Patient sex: F
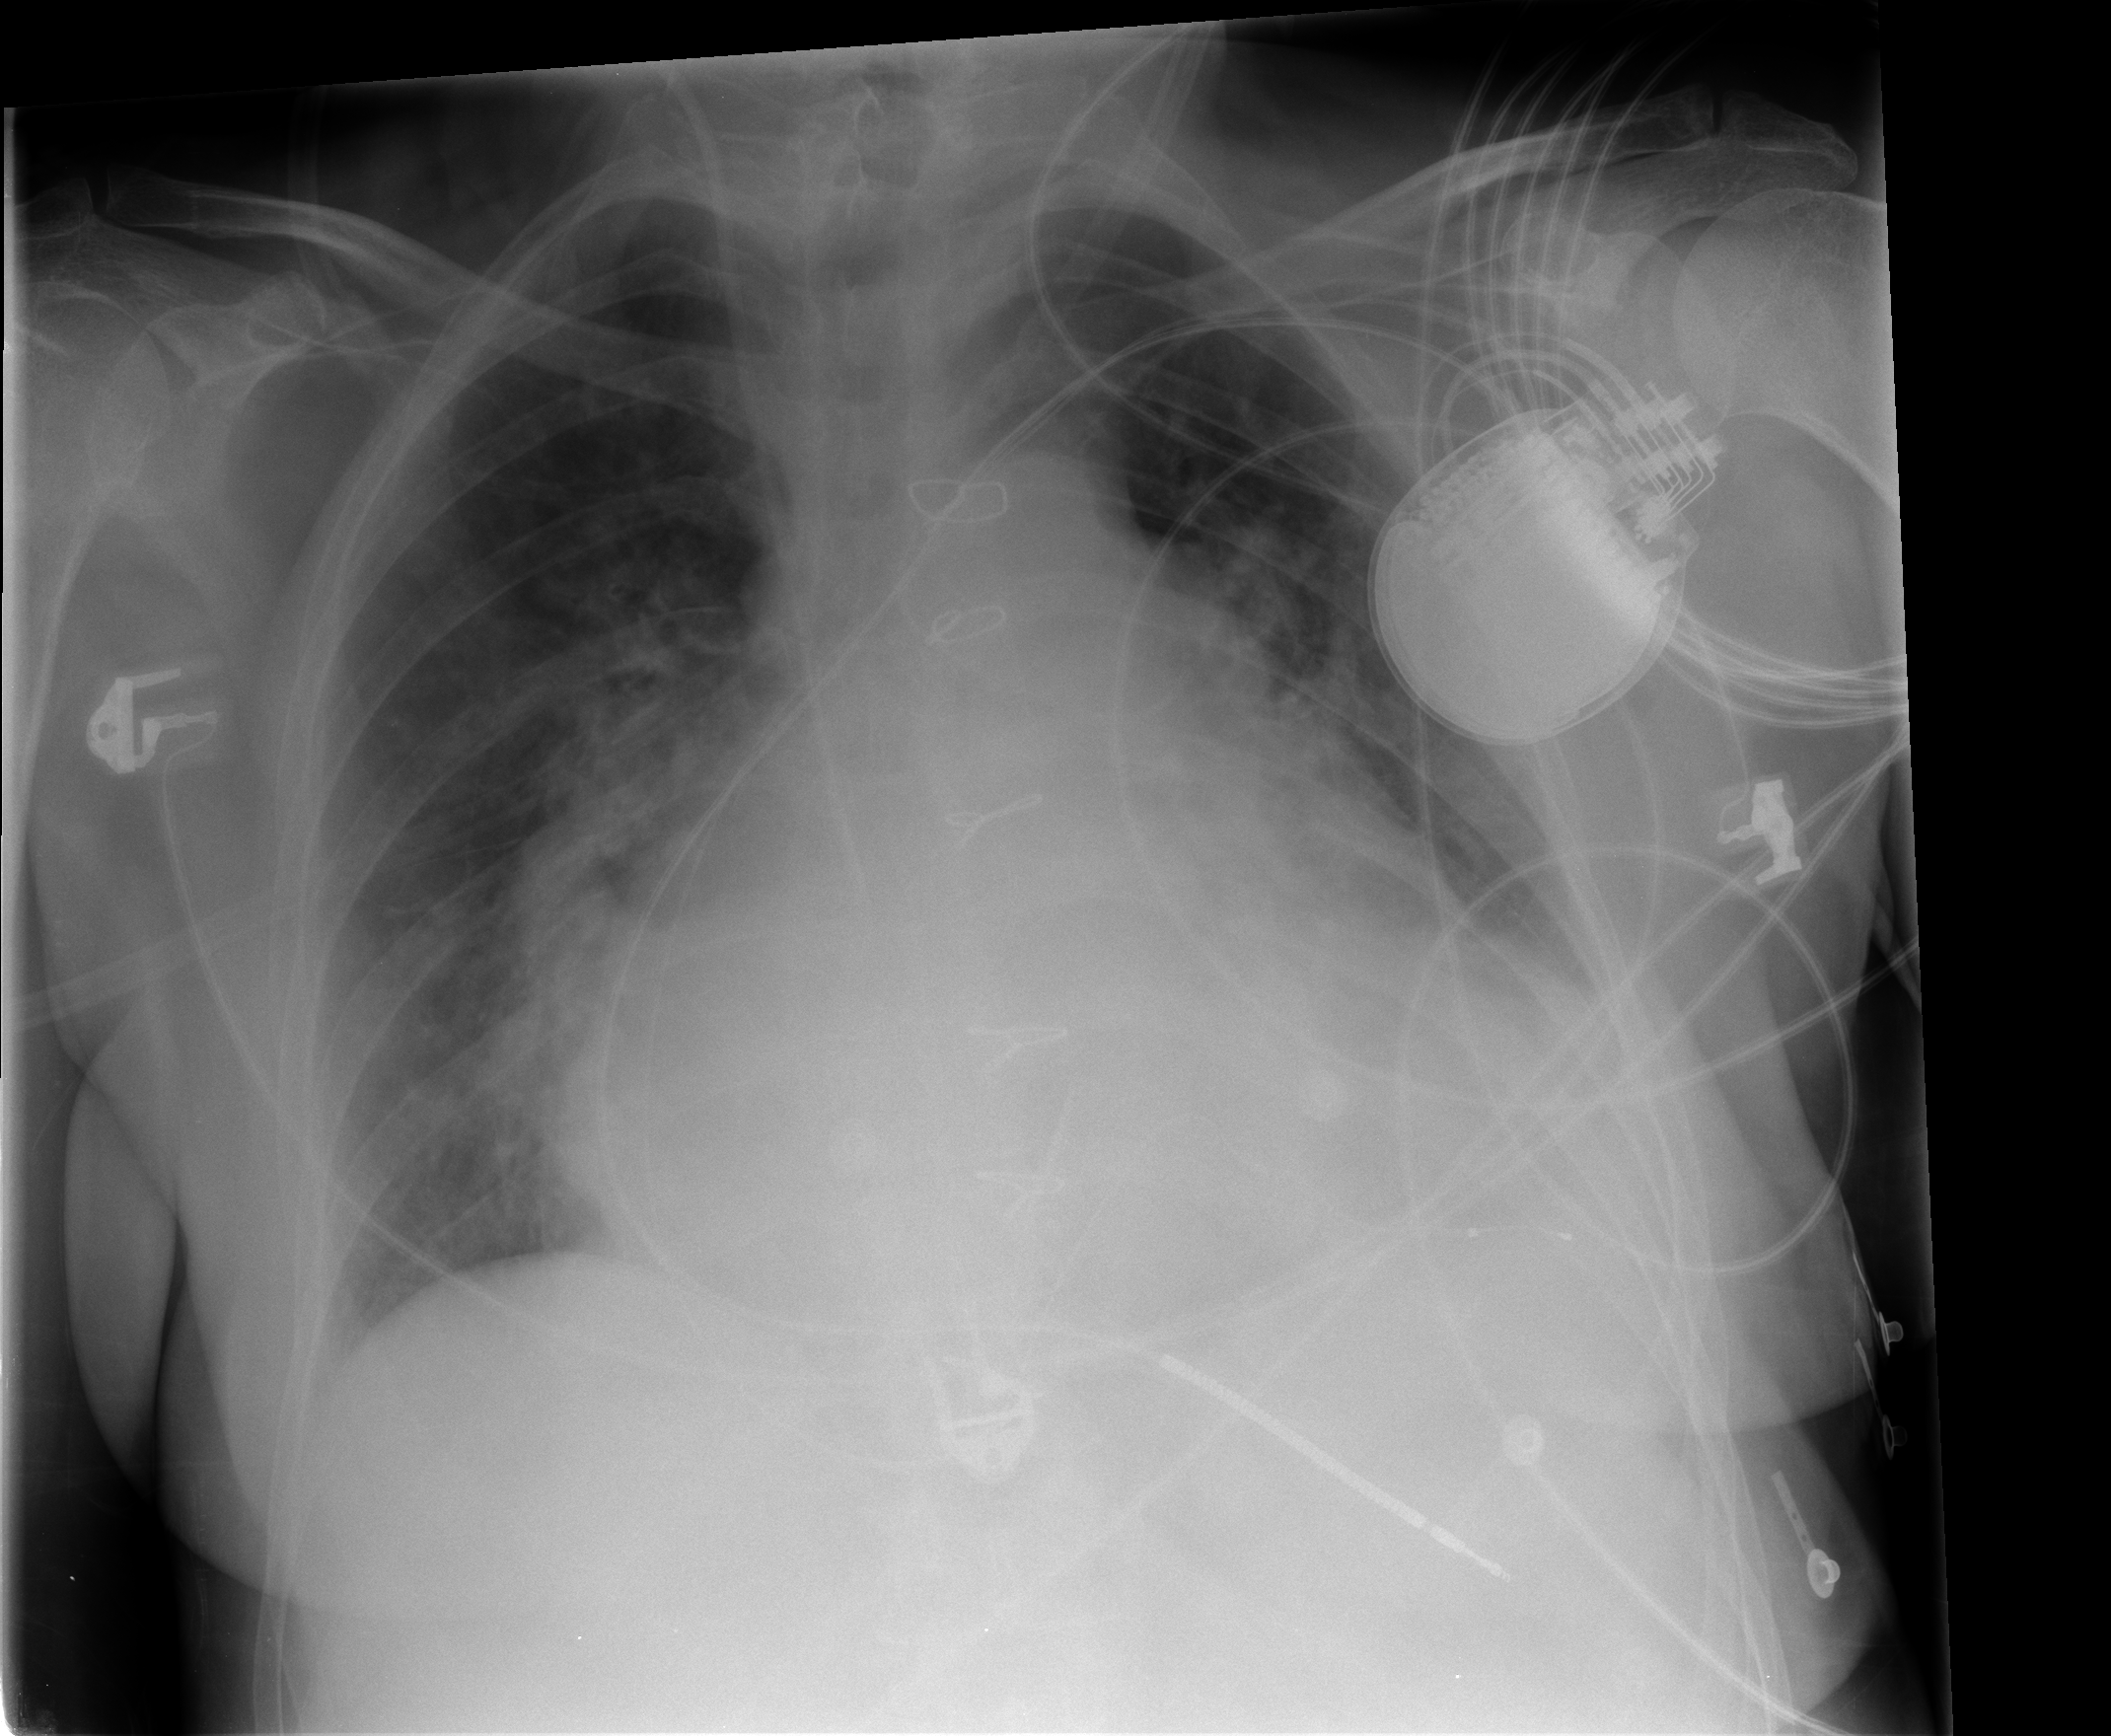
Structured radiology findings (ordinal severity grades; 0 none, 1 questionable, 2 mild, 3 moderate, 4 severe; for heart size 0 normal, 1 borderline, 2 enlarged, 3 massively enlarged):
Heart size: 3
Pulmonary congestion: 1
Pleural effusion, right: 0
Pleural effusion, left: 2
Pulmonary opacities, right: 2
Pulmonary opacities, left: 2
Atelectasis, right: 2
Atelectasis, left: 2